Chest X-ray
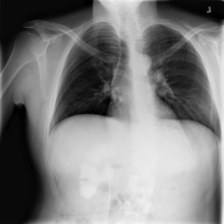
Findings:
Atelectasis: negative
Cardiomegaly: negative
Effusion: negative
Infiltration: negative
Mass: negative
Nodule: negative
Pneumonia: negative
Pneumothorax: negative
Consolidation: negative
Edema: negative
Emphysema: negative
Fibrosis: negative
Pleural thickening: negative
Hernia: negative